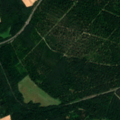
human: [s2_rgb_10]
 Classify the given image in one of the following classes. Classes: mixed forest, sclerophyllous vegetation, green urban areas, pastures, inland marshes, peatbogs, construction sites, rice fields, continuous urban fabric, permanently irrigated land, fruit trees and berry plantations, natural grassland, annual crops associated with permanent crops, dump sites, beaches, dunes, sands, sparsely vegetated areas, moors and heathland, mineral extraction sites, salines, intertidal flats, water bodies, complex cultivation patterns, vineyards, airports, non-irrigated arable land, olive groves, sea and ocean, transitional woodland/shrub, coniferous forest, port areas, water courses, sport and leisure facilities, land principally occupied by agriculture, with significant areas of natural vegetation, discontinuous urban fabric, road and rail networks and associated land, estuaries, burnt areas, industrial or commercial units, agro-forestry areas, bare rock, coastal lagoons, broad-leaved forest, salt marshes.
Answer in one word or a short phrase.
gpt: non-irrigated arable land, broad-leaved forest, coniferous forest, mixed forest